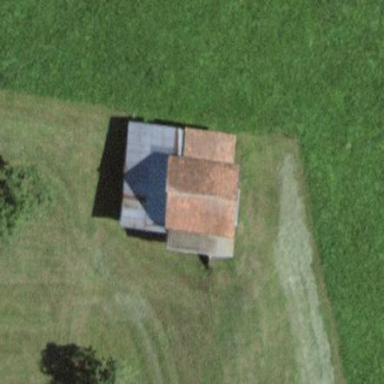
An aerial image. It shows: Rural barn.